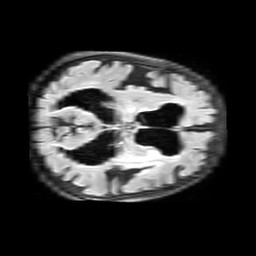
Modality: FLAIR
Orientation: axial
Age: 79
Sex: female
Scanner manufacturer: philips
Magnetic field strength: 3 T
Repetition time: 11 s
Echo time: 0.12 s